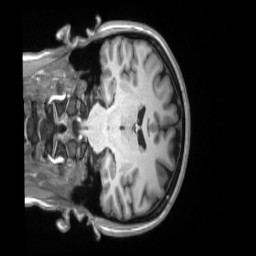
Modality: T1w
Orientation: coronal
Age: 25
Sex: female
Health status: ill
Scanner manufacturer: siemens
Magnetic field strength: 3 T
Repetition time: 2.2 s
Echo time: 0.00157 s